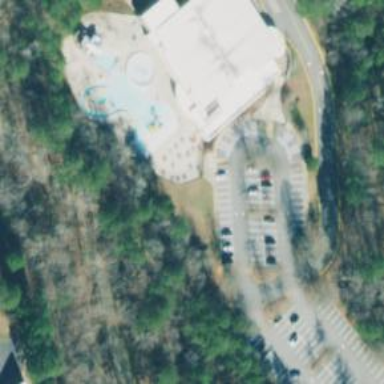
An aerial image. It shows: Parking space is available.